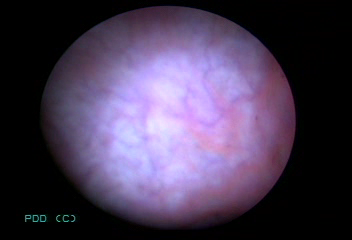
Modality: BLC
Class: Normal mucosa
Bladder cancer association: No